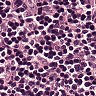
Metastatic tissue present: no